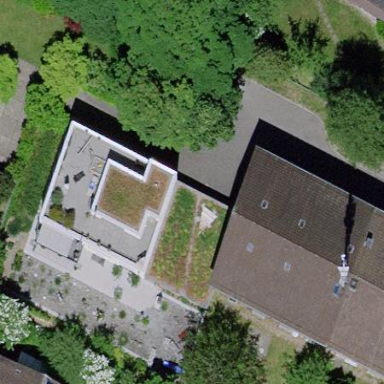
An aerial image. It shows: View of roof of building.